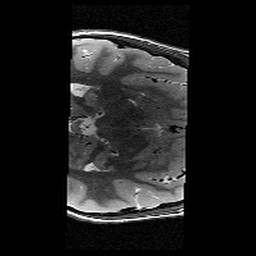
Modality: T2w
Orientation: axial
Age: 11
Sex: female
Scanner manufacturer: siemens
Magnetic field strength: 3 T
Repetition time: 9.23 s
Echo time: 0.067 s